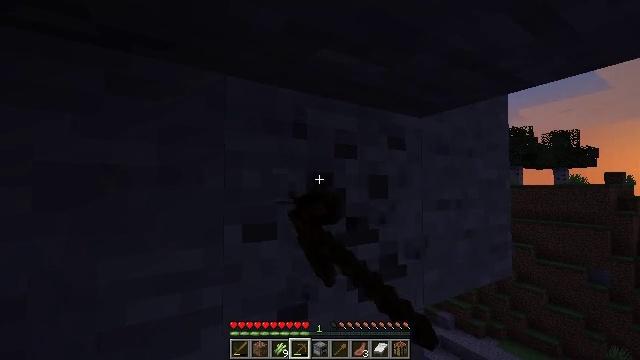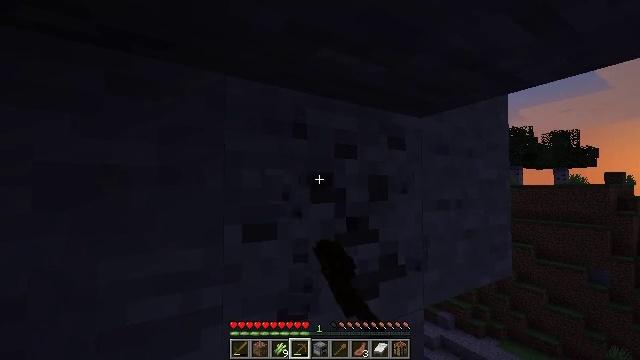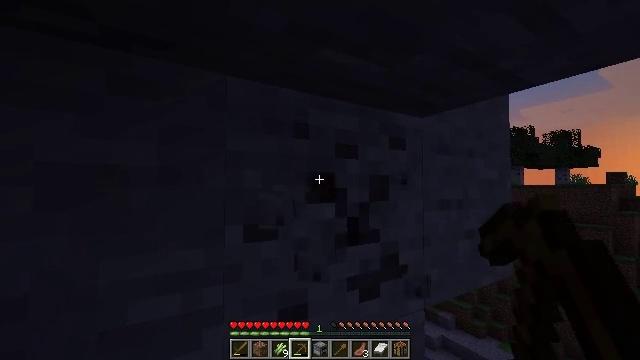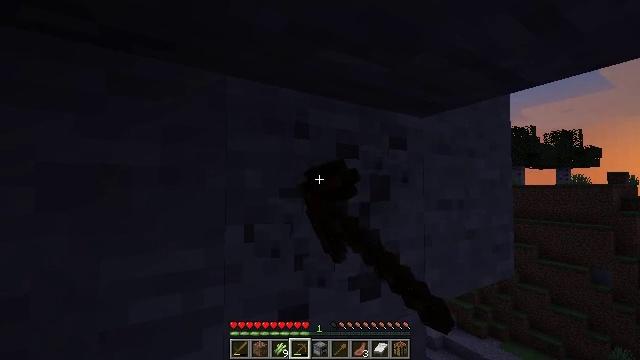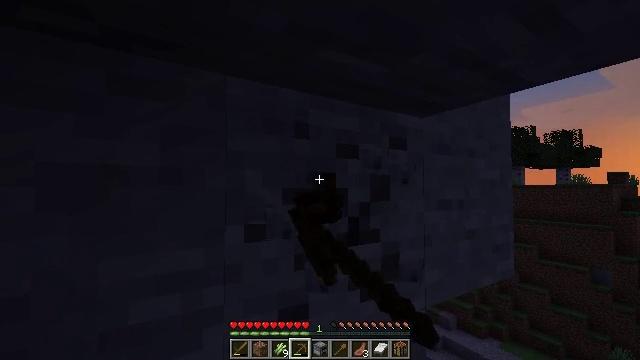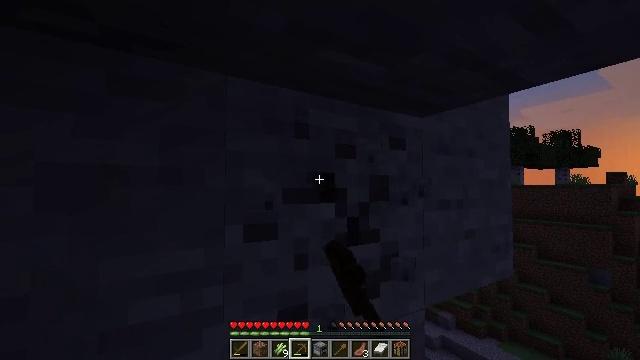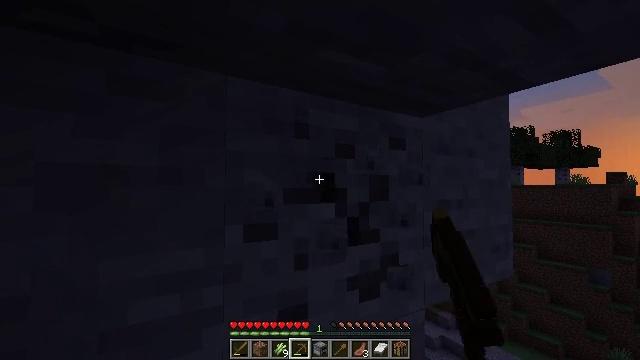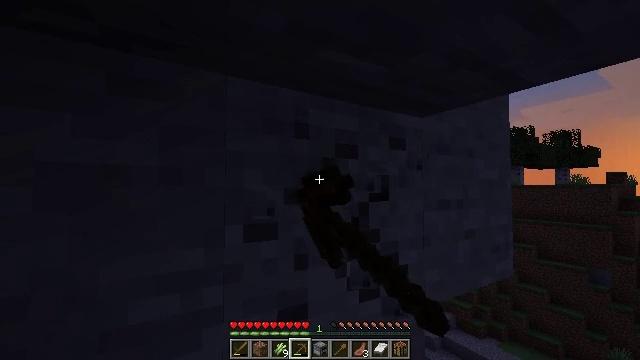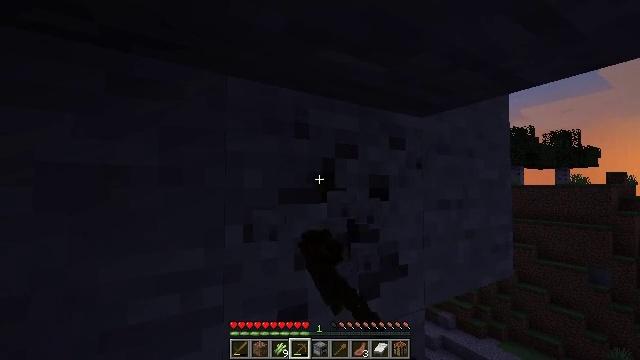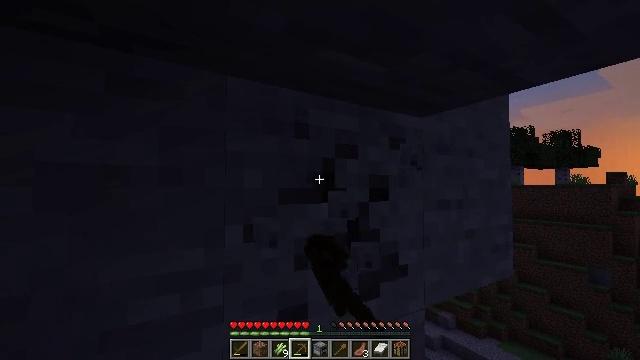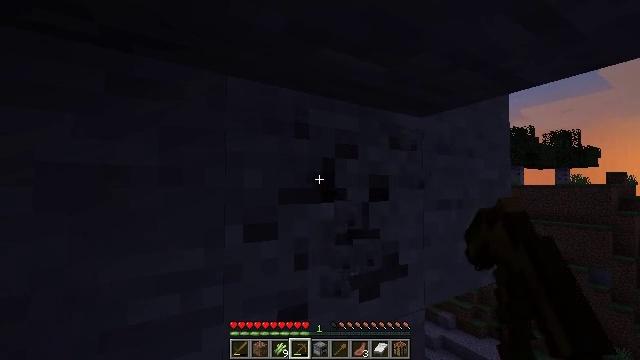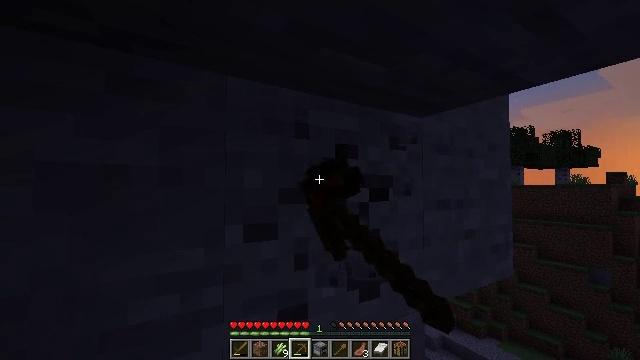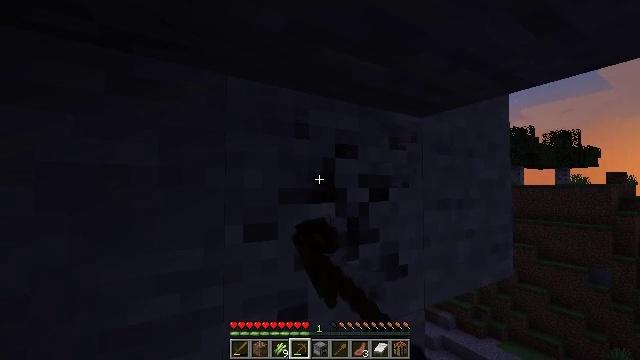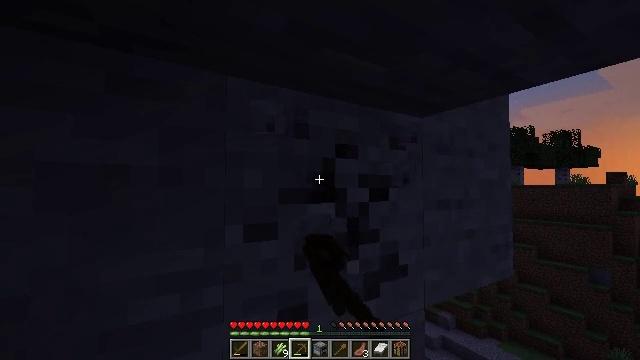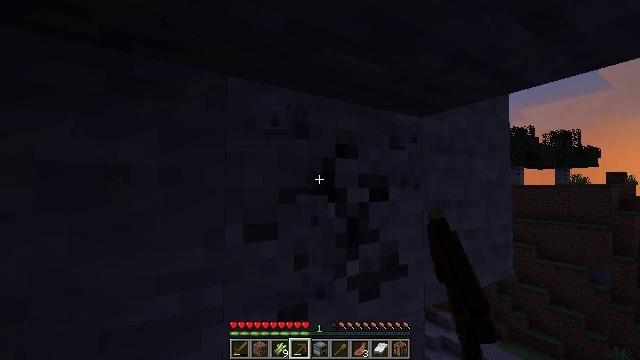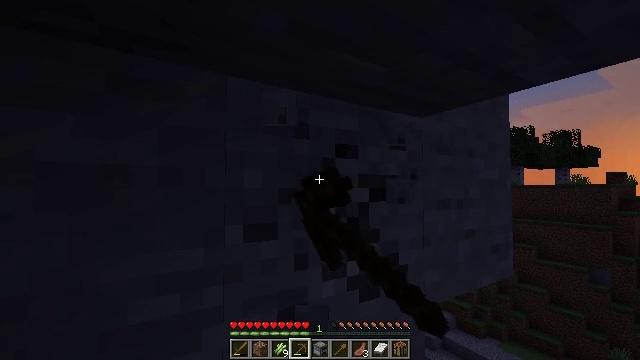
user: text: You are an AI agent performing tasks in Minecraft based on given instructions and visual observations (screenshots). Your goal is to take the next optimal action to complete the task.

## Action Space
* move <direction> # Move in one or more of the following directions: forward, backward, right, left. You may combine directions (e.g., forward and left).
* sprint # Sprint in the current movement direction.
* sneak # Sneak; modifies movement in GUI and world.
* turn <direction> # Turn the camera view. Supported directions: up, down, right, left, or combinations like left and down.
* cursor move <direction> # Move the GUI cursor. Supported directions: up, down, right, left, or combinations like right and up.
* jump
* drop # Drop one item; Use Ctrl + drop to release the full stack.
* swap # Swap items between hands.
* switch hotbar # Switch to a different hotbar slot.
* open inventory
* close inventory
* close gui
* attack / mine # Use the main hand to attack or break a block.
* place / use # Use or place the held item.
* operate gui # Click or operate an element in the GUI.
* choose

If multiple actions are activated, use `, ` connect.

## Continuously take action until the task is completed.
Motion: motion action
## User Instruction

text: Mine the coal ore underground.
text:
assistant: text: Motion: attack / mine
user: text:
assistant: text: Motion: attack / mine
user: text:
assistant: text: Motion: attack / mine
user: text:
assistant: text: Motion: attack / mine
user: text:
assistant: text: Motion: attack / mine
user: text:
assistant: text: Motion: attack / mine
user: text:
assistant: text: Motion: attack / mine
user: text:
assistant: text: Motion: attack / mine
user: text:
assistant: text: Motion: attack / mine
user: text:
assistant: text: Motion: attack / mine
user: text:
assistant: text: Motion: attack / mine
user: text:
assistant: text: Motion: attack / mine
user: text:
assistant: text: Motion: attack / mine
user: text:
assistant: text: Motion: attack / mine
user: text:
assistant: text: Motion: attack / mine
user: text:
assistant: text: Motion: attack / mine
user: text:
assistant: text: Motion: attack / mine
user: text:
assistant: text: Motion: attack / mine
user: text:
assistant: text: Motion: attack / mine
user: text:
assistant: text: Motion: attack / mine
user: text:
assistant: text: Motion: attack / mine
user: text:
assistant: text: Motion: attack / mine
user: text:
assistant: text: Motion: attack / mine
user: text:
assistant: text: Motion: attack / mine
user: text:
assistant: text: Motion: attack / mine
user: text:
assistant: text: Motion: attack / mine
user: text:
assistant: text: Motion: attack / mine
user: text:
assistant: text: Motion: attack / mine
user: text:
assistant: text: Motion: attack / mine
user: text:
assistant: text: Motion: attack / mine